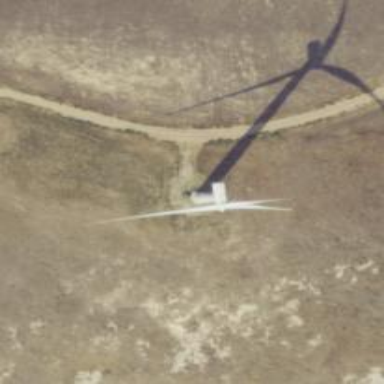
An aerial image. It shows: Wind generator using horizontal axis wind turbines.